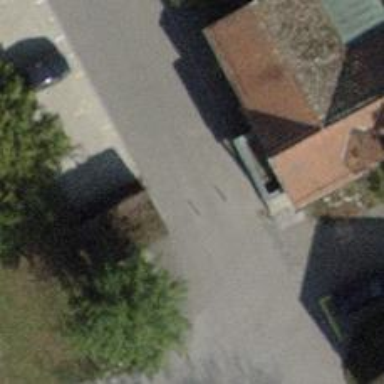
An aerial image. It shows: Bollard barrier.